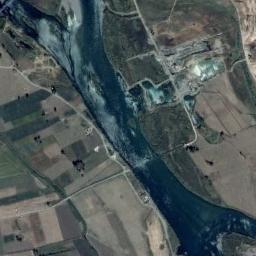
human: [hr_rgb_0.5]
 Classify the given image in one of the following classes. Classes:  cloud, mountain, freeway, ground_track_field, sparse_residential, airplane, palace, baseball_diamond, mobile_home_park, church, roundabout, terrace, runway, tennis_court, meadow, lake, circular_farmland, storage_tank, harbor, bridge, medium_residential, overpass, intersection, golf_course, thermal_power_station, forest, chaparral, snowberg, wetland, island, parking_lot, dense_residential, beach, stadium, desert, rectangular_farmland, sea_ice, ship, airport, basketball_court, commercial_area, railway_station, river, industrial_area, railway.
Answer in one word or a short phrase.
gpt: river